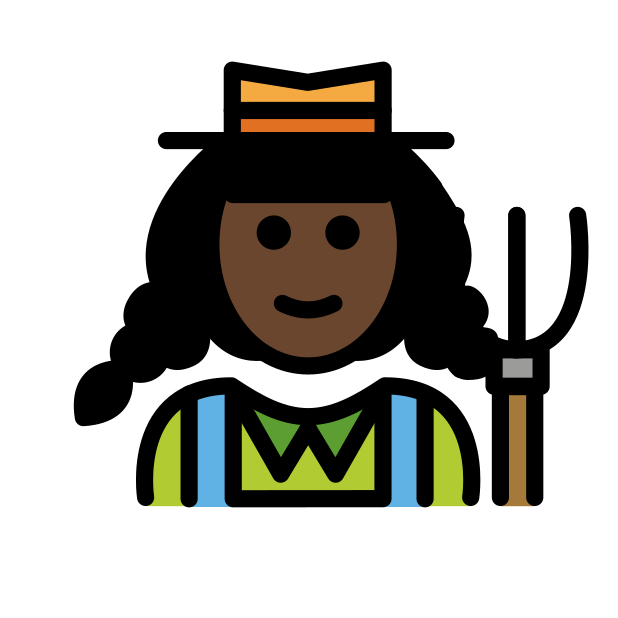
woman farmer: dark skin tone